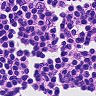
Metastatic tissue present: no